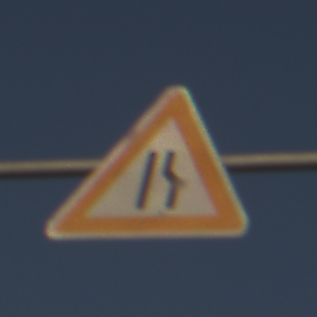
Verkehrszeichen: EinseitigVerengteFahrbahnRechts
Umgebung: Outdoor, Nature
Tageszeit: SunriseSunset
Wetter: Clear
Licht: Natural
Jahreszeit: NotSpecified
Kontrast: HighContrast